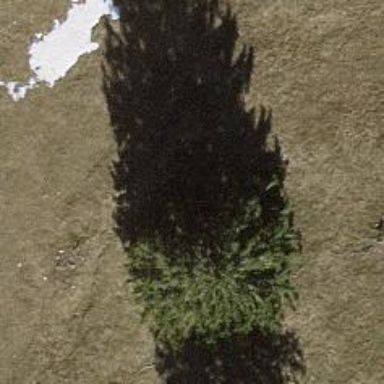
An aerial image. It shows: Single tag "natural: tree."